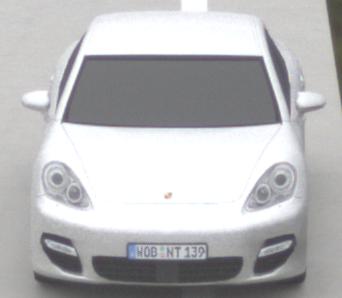
Make: Porsche
Model: Panamera
Detailed model: Panamera (970)
Model produced from: 2010/05
Model produced until: 2013/04
Doors: 5
Color: white
Road condition: dry road
Daytime: midday
Contrast: low contrast